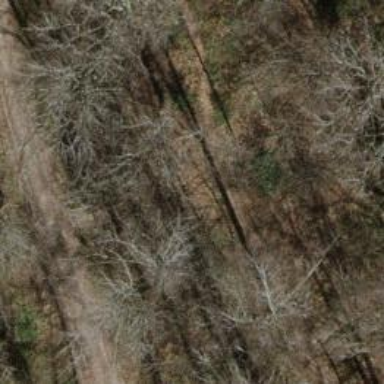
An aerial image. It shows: Ground path.